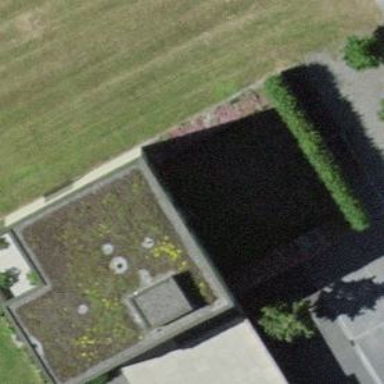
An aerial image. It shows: Building with apartments and flat roof.